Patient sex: M
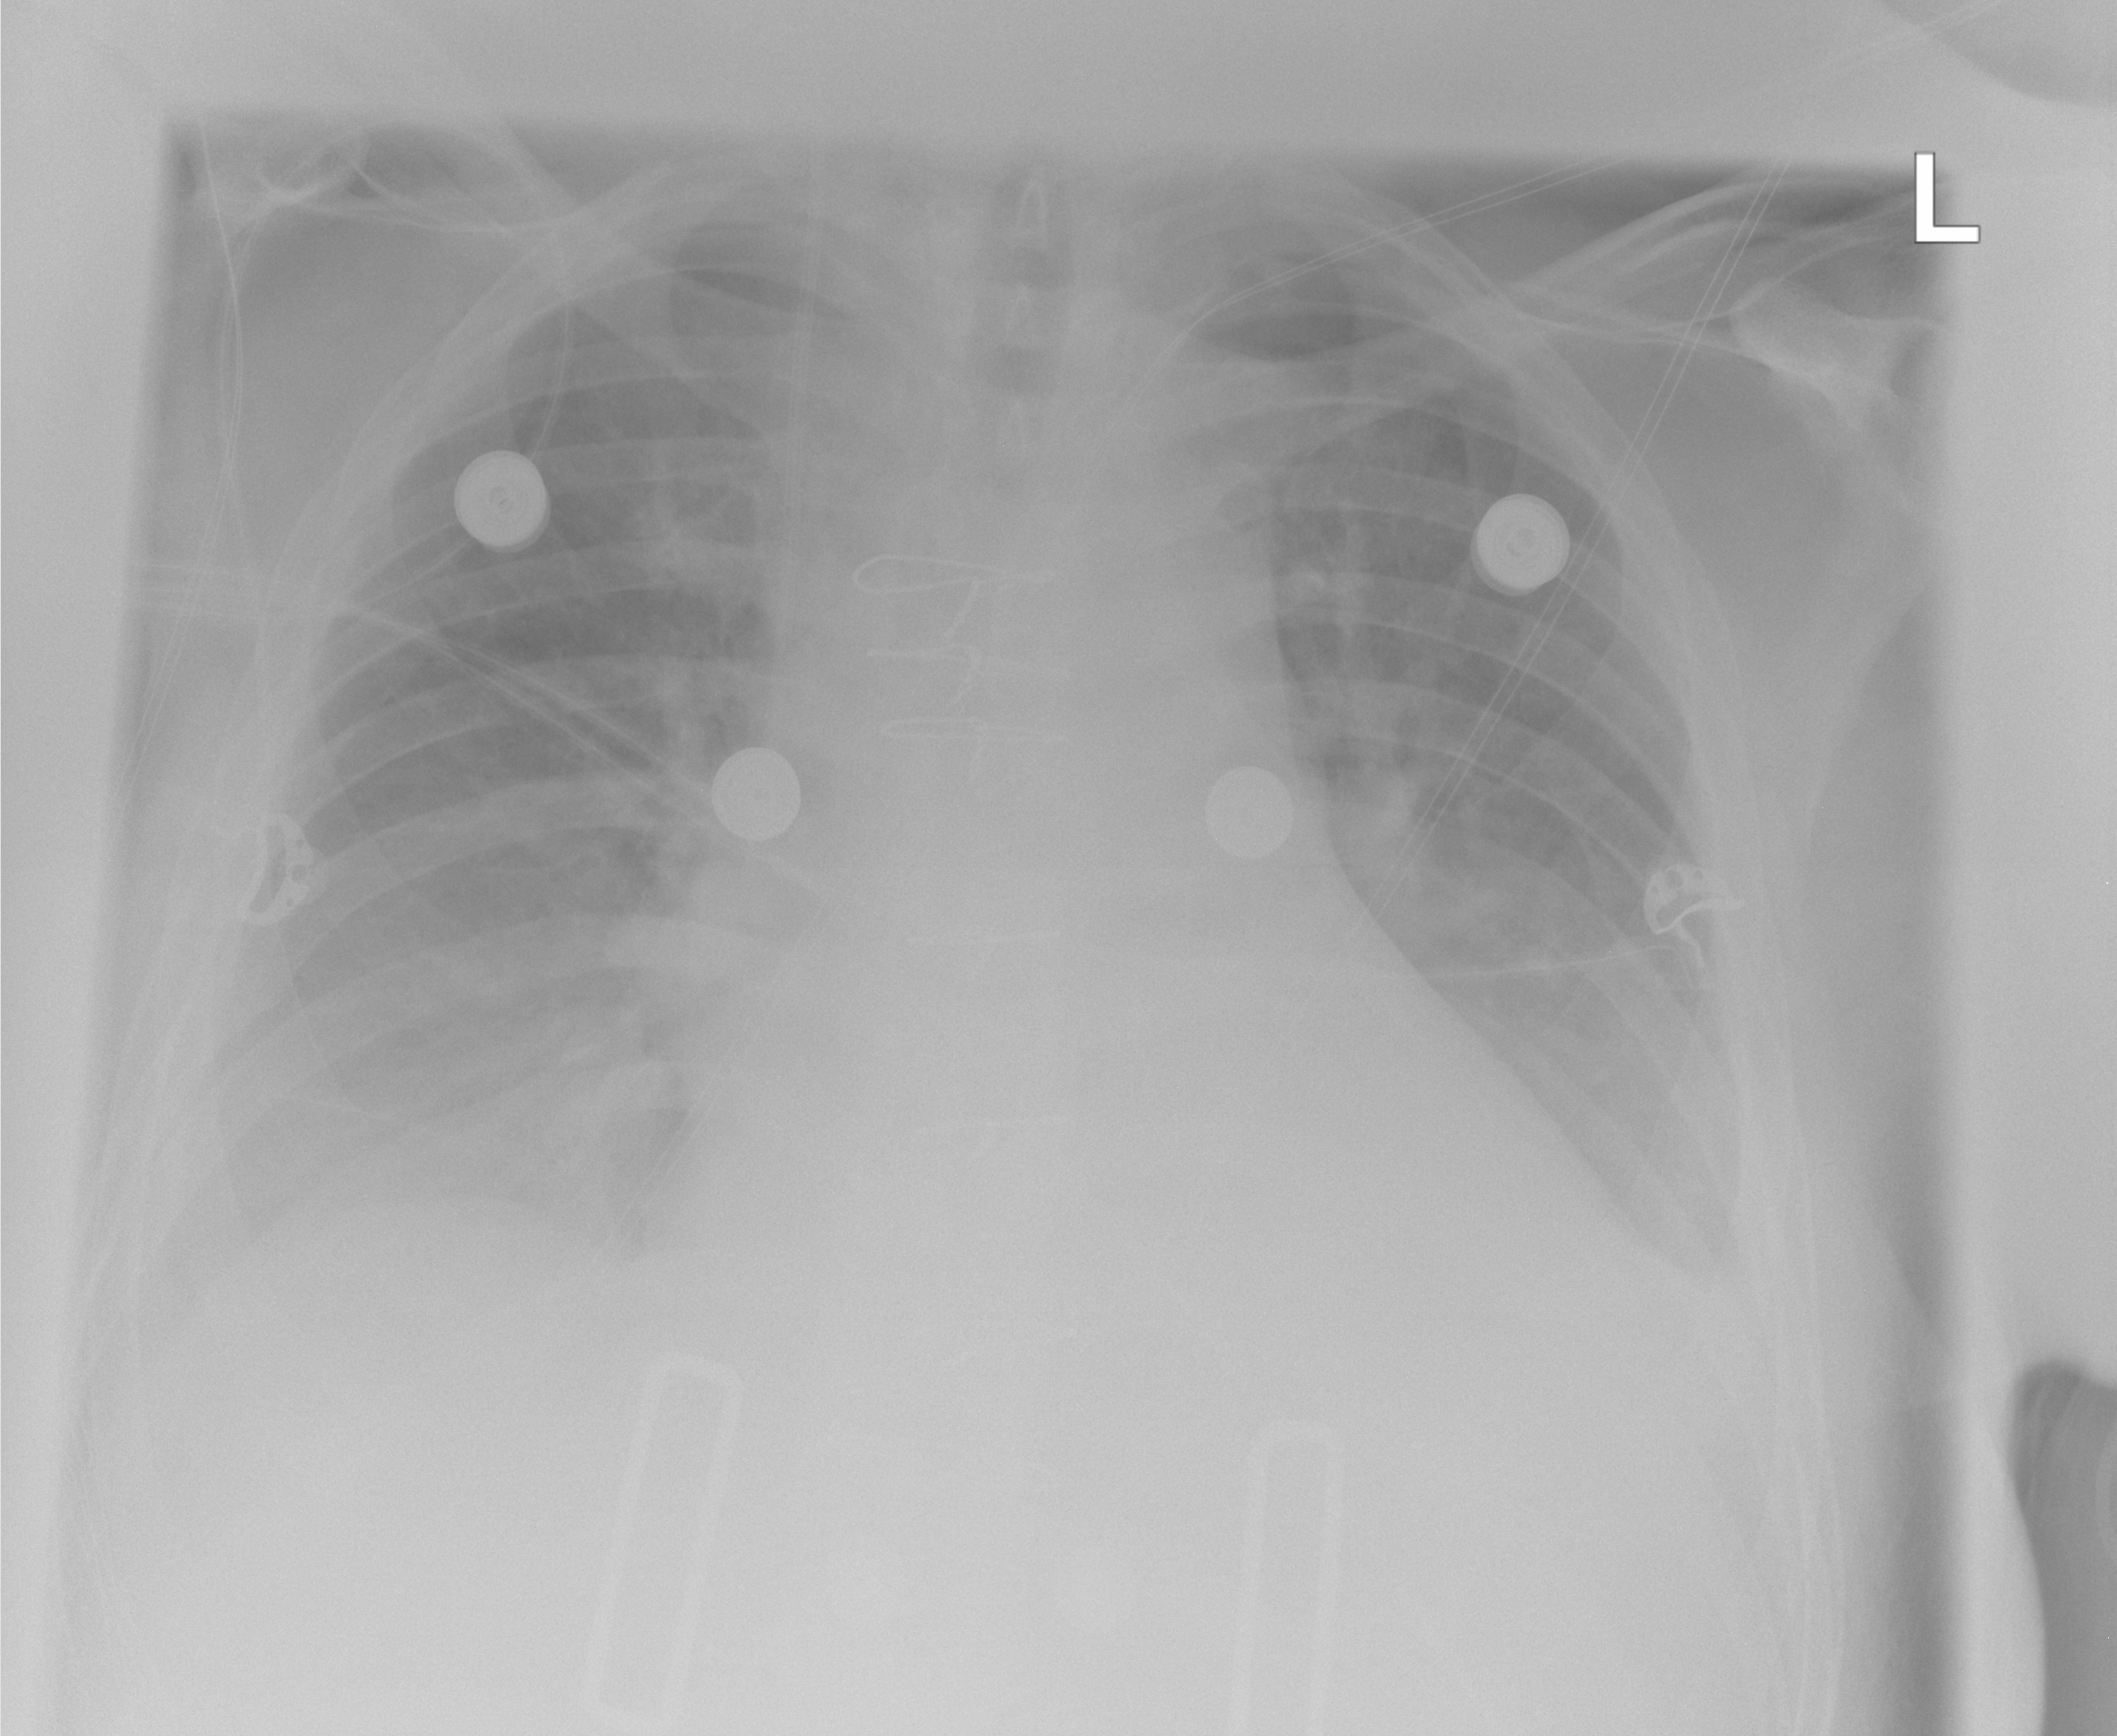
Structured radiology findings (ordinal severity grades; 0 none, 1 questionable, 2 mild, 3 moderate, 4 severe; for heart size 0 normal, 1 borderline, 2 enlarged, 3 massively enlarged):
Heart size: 2
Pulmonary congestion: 0
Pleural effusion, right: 2
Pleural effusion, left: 2
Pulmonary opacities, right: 0
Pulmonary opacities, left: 0
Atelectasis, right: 2
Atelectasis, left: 0